Question: The challenge is to determine whether ASP.NET is enabled within IIS7 in a reliable and correct way.
Enabling/Disabling is done in this case by going into:
'''
Server Manager ->
Roles ->
Web Server (IIS) ->
Remove Role Services ->
Remove ASP.NET
'''
The natural place to determine this should be within the applicationHost.config file. However, with ASP.NET enabled or disabled, we still have the "ManagedEngine" module available, and we still have the isapi filter record in the tag.
The best I can find at the moment is to check if the <isapiCgiRestriction> tag includes the aspnet_isapi.dll, or that the ASPNET trace provider is available.
However these aren't detecting the presence of the ASP.NET config directly, just a side effect that could conceivably be reconfigured by the user.
I'd rather do this by examining the IIS configuration/setup rather than the OS itself, if possible, although enumerating the Roles & Services on the server might be acceptable if we can guarantee that this technique will always work whenever IIS7 is used.
Thanks for the responses. Clarifying exactly what I want to do, I'm pulling settings from a variety of places in the server's configuration into a single (readonly) view to show what the user needs to have configured to allow the software to work.
One of the settings I need to bring in is this one:

The one highlighted in red.
I don't need to manipulate the setting, just reproduce it. I want to see whether the user checked the ASP.NET box when they added the IIS role to the server, as in this example they clearly didn't.
I'd like to do this by looking at something reliable in IIS rather than enumerating the role services because I don't want to add any platform specific dependencies on the check that I don't need. I don't know if it will ever be possible to install IIS7 on a server that doesn't have the Roles/Services infrastructure, but in preference, I'd rather not worry about it. I also have a load of libraries for scrubbing around IIS already.
However, I'm also having trouble finding out how to enumerate the Roles/Services at all, so if there's a solution that involves doing that, it would certainly be useful, and much better than checking the side effect of having the ASPNET trace provider lying around.
Unfortunately, if you don't check the ASP.NET button, you can still get the ManagedEngine module in the IIS applicationHost.config file, so it's not a reliable check. You can also have ASP.NET mapped as an isapi filter, so checking them isn't enough. These things are especially problematic in the case where ASP.NET was installed but has been removed.
It looks like the best solution would be to examine the Role Services. However, API information on this is looking pretty rare, hence the cry for help.
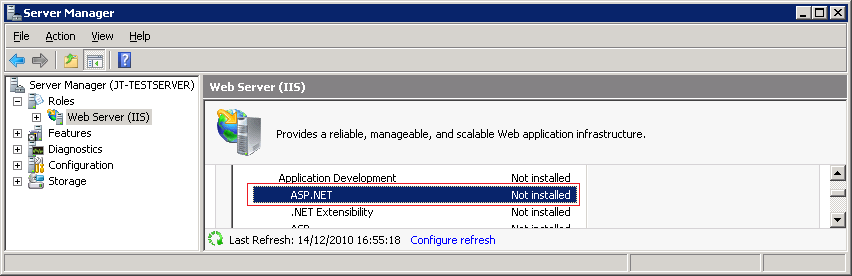
Answer: The absolute way to know if they checked that or not is to search the following registry key:
'''
HKEY_LOCAL_MACHINE\SOFTWARE\Microsoft\InetStp\Components
'''
In there you should see two values set to '1', 'ASPNET' and 'NetFxEnvironment' and 'NetFxExtensibility'. This registry key is the IIS Setup key that contains all the components that have been enabled in IIS.